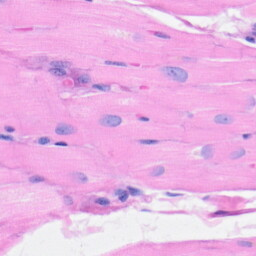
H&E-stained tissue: Heart